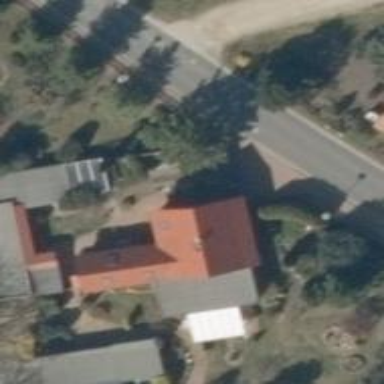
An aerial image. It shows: Simple and straightforward house.